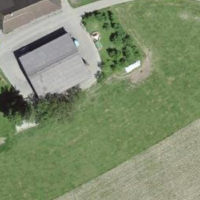
EUNIS habitat code: 55
Species observed at this site:
Chelidonium majus